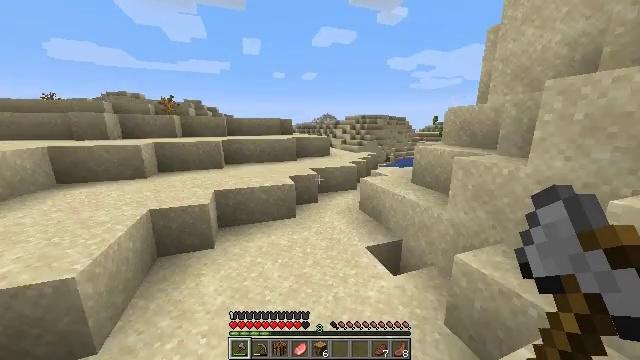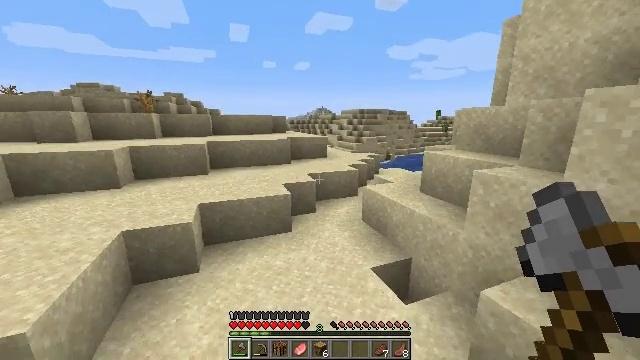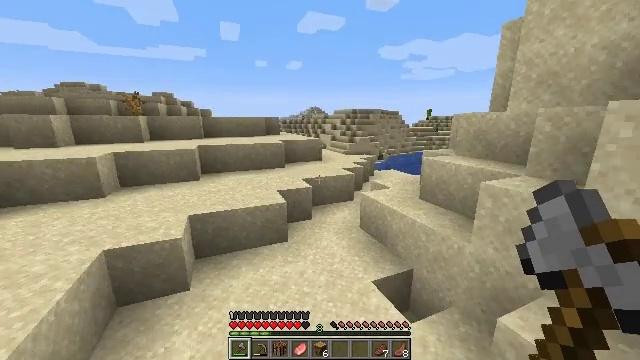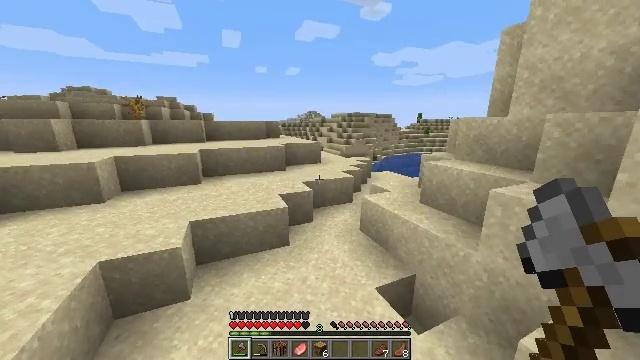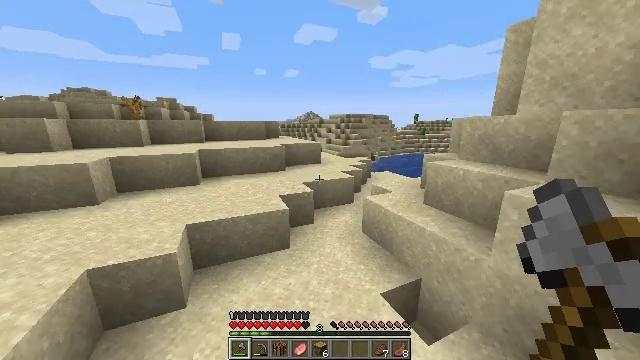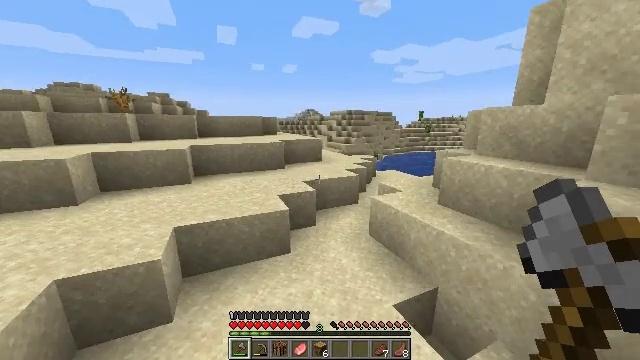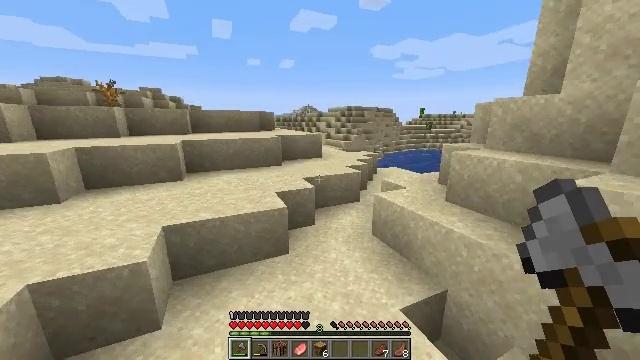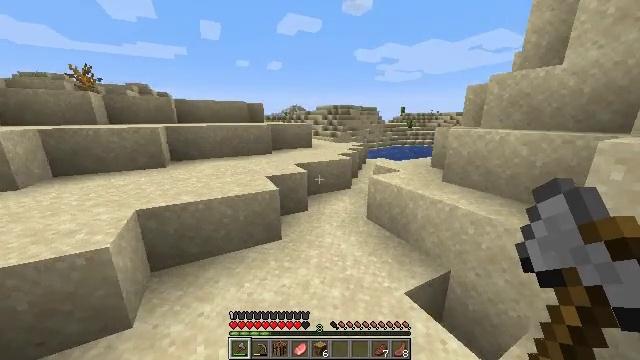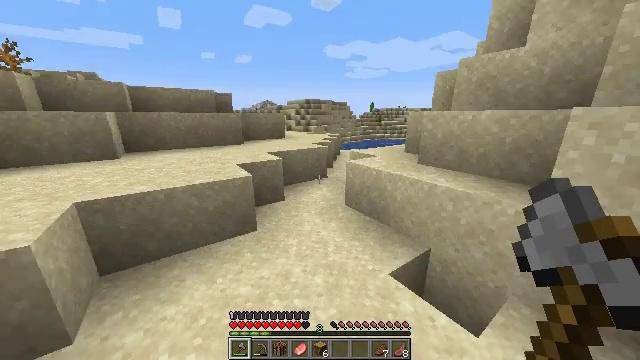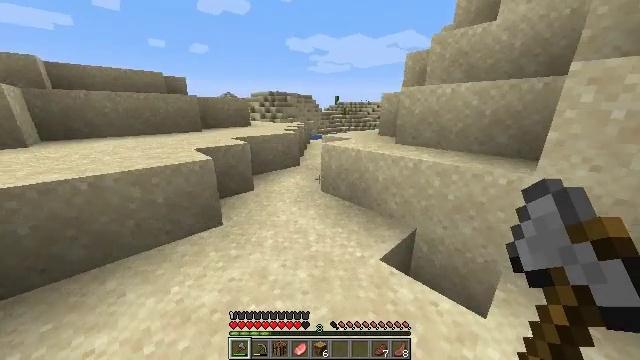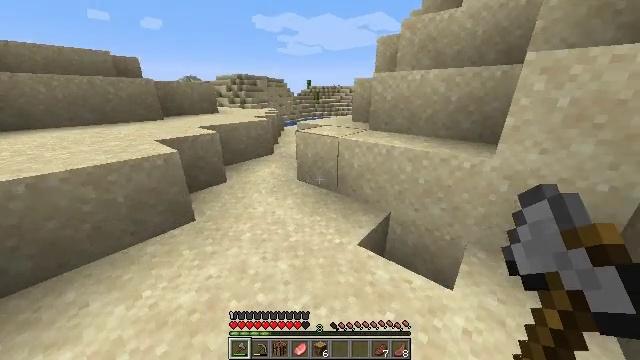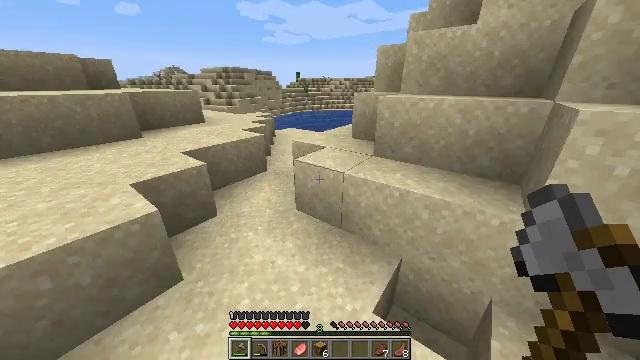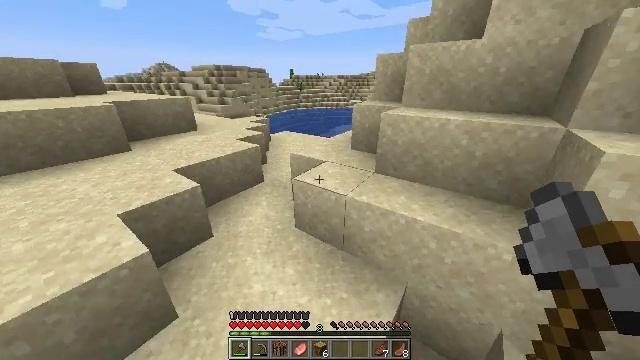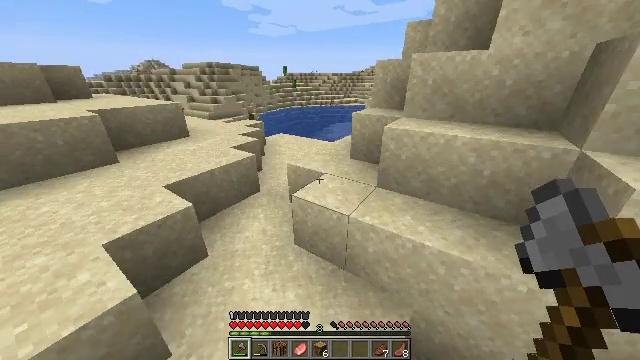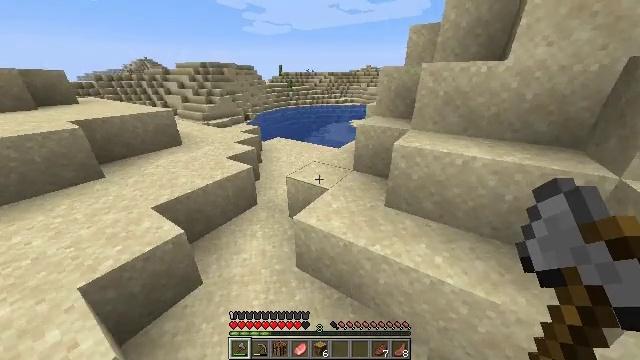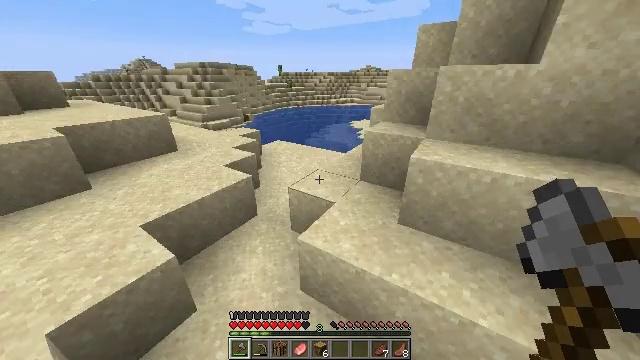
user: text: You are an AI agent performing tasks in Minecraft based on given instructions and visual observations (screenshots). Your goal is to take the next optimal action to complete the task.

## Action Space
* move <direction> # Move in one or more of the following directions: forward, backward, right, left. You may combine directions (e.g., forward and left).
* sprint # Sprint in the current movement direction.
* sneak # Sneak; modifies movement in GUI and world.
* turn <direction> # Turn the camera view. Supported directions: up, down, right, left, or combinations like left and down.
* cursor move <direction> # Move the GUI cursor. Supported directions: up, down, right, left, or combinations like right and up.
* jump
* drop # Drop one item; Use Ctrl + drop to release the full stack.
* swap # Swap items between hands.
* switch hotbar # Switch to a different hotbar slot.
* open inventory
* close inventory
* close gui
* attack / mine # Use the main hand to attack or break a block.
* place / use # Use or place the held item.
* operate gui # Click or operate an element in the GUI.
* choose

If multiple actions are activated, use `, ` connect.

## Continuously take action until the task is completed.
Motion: motion action
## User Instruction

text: Mine sand by the water.
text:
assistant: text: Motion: move forward, sprint, turn right, jump
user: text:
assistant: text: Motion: move forward, sprint, turn right, jump
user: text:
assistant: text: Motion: move forward, sprint, jump
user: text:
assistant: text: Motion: move forward, sprint, jump
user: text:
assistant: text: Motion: move forward, sprint, jump
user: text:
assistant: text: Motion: move forward, sprint, jump
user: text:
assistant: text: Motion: move forward, sprint, turn right, jump
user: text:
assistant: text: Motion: move forward, sprint, turn right and down, jump
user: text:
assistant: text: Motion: move forward, sprint, turn right and down, jump
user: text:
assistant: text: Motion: move forward, sprint, turn right and down, jump
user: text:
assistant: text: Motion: move forward, sprint, turn right and down, jump
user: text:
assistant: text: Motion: move forward, sprint, turn right, jump
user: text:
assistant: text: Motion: move forward, sprint, turn right, jump
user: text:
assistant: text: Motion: move forward, sprint, turn right, jump
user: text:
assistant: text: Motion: move forward, sprint, jump
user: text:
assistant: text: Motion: move forward, sprint, turn down, jump
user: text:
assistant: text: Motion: move forward, turn down, jump
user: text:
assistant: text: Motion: move forward, turn down, jump
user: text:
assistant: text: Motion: move forward, turn right and down, jump
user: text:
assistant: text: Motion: move forward, turn right and down, jump
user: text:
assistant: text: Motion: move forward, turn down, jump
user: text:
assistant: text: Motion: move forward, sprint, jump
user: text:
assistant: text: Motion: move forward, sprint, jump
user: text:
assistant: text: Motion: move forward, sprint, turn right, jump
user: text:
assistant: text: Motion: move forward, sprint, turn right, jump
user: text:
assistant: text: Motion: move forward, sprint, turn right, jump
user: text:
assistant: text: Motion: move forward, sprint, turn right and up, jump
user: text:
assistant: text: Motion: move forward, sprint, turn up, jump
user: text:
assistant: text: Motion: move forward, sprint, turn up, jump
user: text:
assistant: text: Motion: move forward, sprint, jump